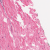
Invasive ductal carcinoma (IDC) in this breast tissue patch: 0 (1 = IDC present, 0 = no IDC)